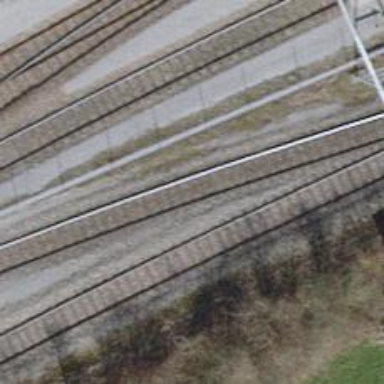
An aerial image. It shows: Single-track spur railway line.